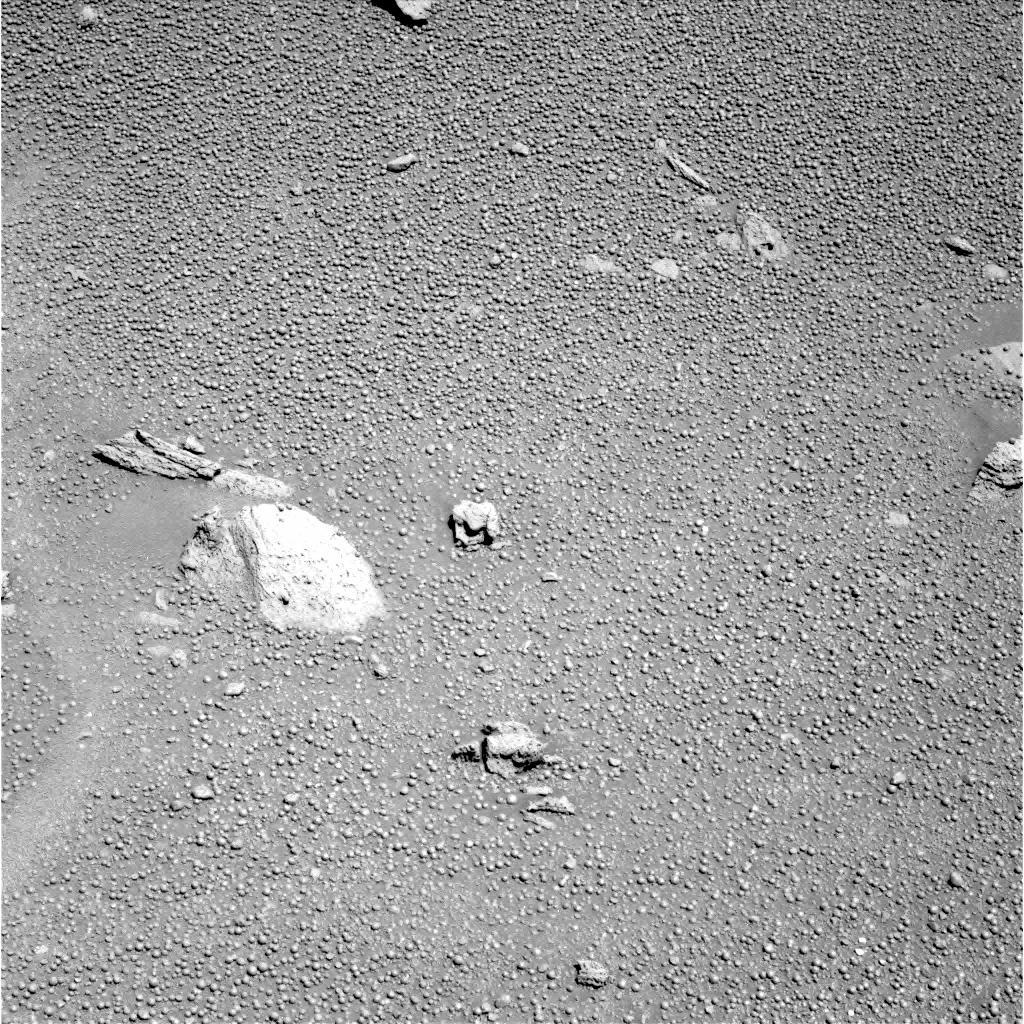
Terrain classes present: Bedrock, Gravel / Sand / Soil, Rock, Shadow